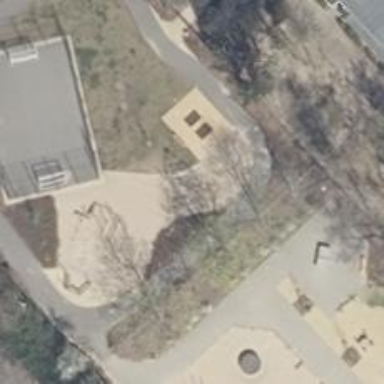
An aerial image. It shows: Playground featuring swings.